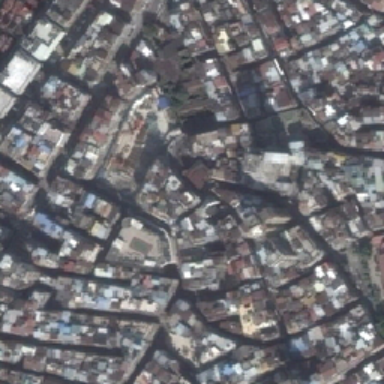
Subtle arrangement of a very neat past .